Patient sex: M
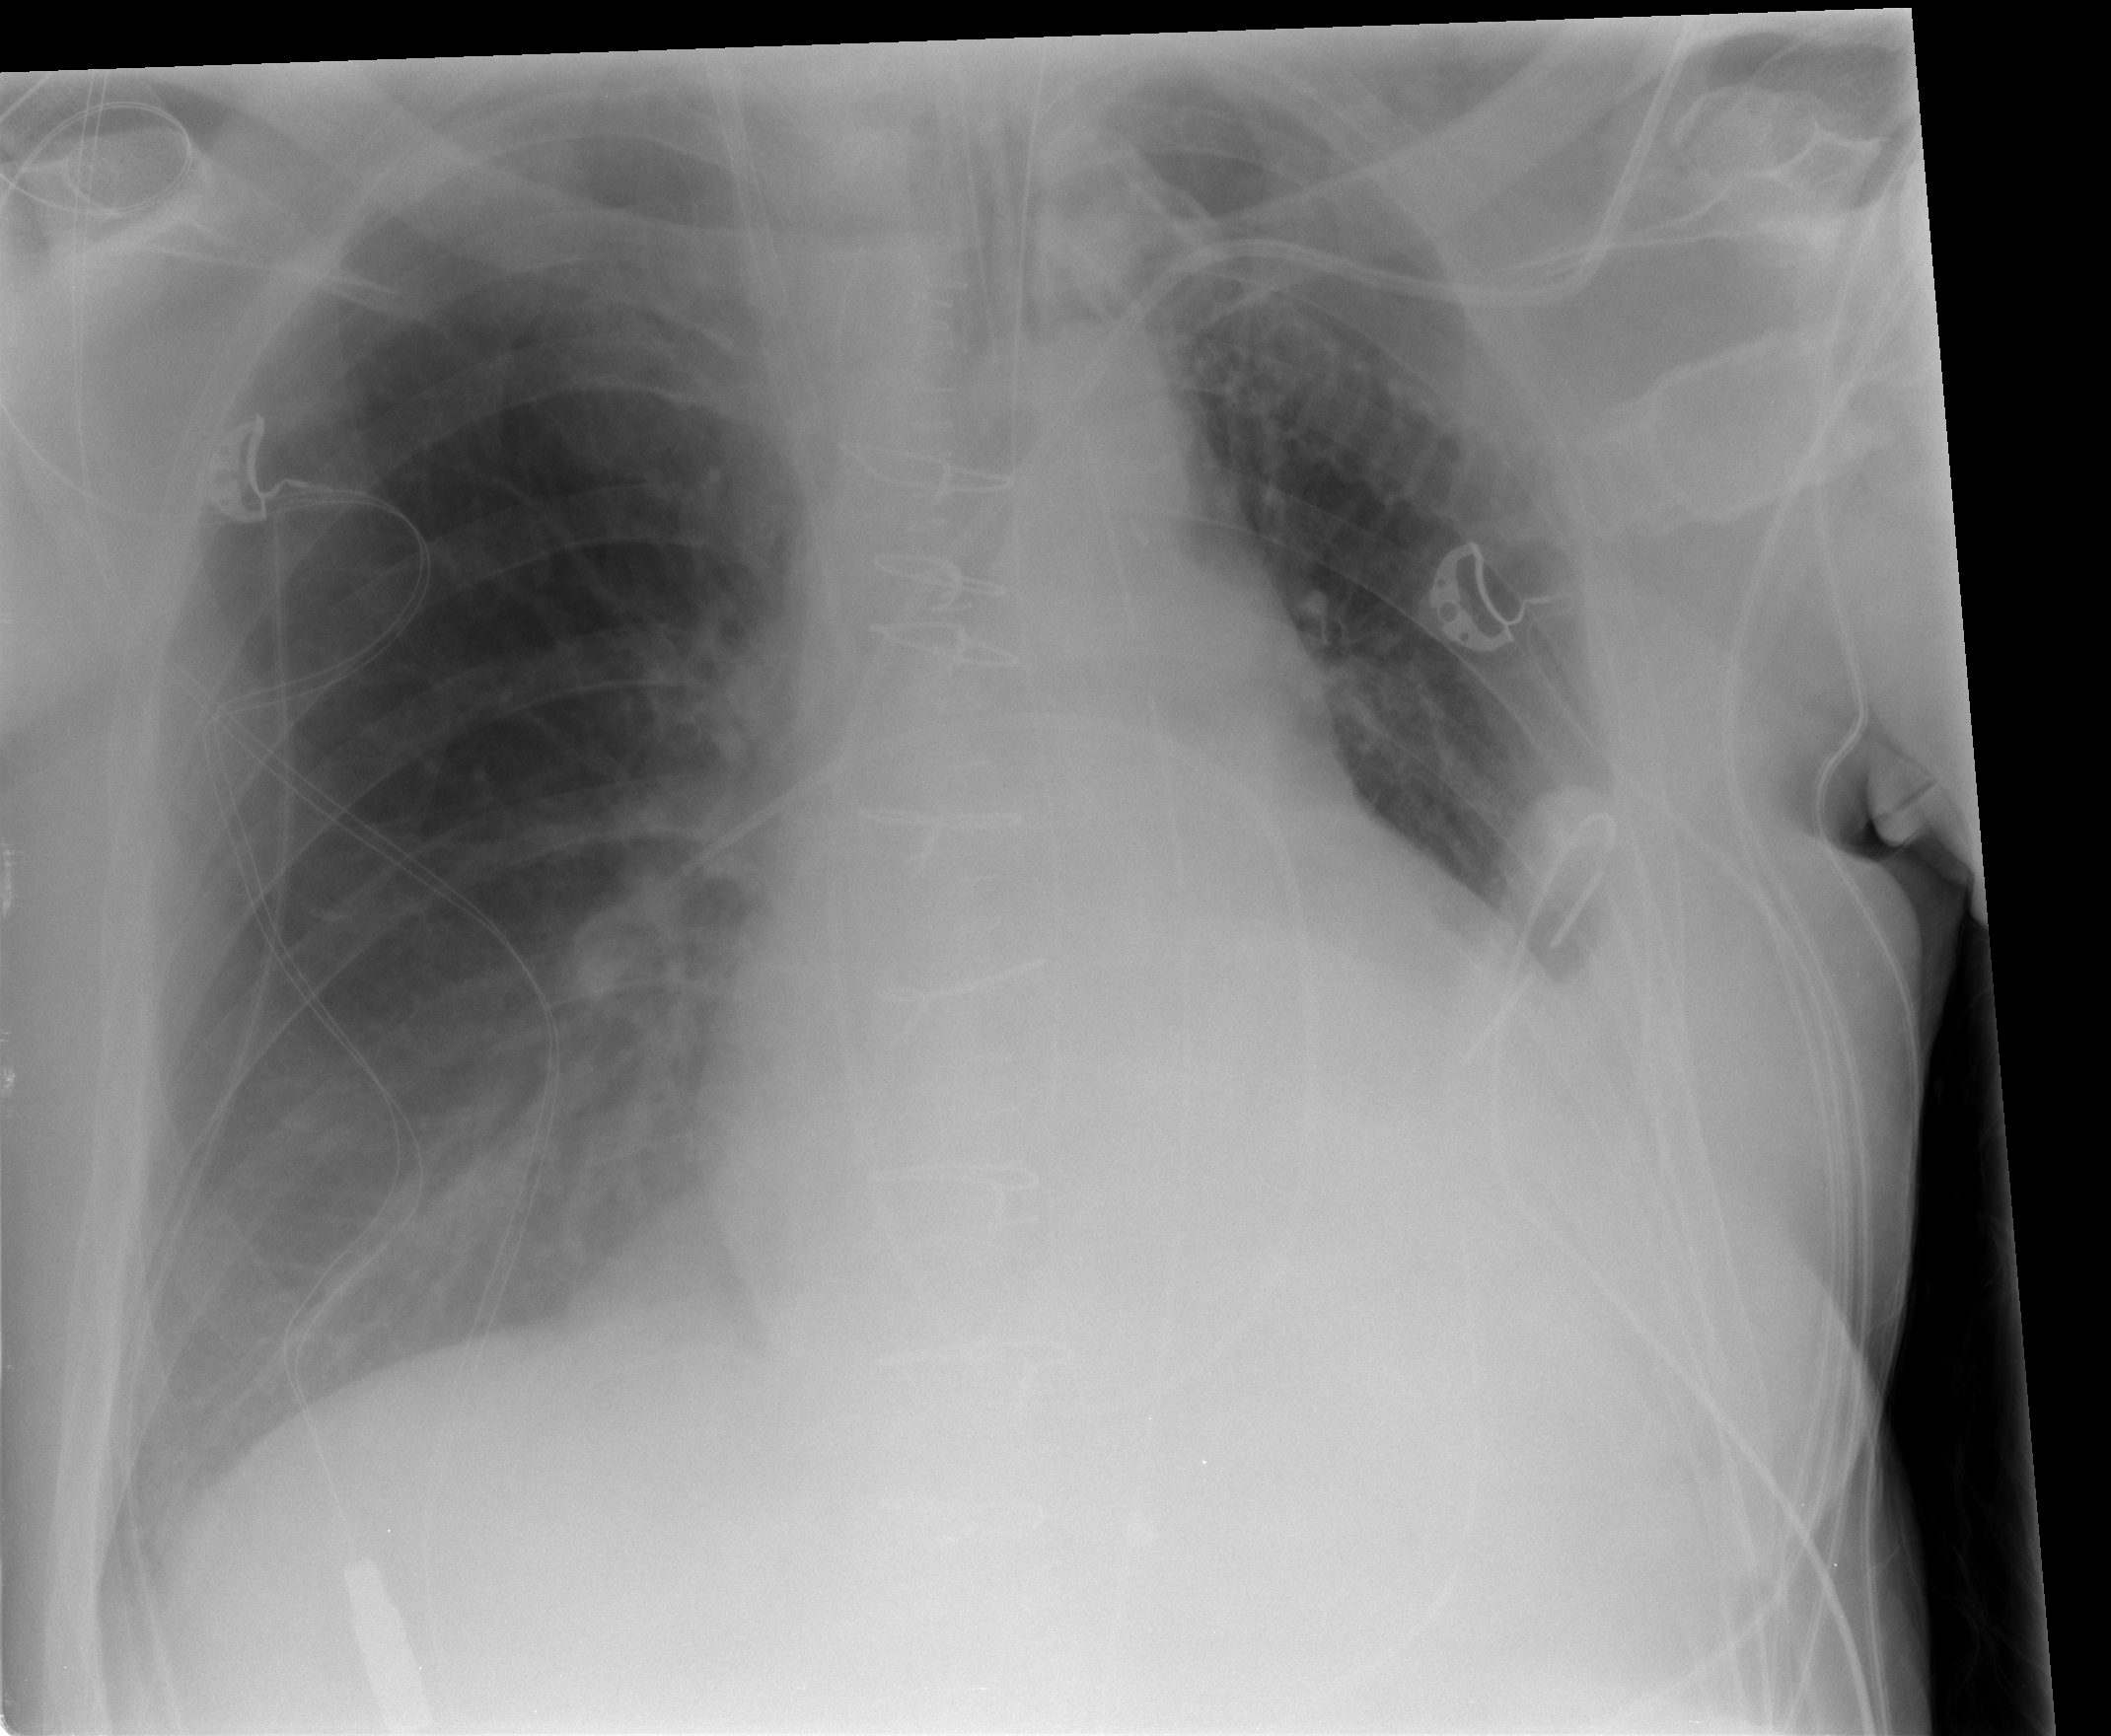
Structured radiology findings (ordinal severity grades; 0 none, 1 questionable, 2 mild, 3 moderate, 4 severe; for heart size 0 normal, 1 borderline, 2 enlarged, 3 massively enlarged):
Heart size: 0
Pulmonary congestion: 0
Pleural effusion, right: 0
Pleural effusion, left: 1
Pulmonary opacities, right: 0
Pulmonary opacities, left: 0
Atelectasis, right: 0
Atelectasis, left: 1